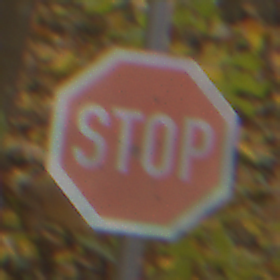
Verkehrszeichen: Stop
Umgebung: Outdoor, Nature
Tageszeit: MorningAfternoon
Wetter: Overcast
Licht: Natural
Jahreszeit: Autumn
Kontrast: LowContrast